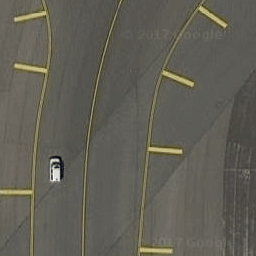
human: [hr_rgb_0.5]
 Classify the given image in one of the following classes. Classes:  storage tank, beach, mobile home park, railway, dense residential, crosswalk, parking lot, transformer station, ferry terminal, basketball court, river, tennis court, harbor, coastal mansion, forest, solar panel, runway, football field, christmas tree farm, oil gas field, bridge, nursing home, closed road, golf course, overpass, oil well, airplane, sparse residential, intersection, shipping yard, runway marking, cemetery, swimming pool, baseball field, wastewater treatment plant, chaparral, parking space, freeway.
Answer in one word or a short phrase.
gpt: runway marking